Interaction volume radius: 5 \u00c5
Interaction volume height: 10 \u00c5
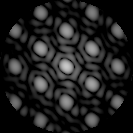
Disorder parameter: 0.08623